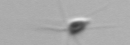
Label: Calciopappus